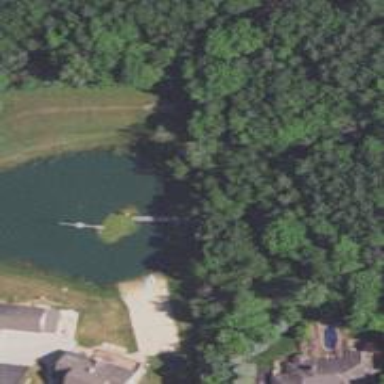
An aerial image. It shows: Pond surrounded by natural water.